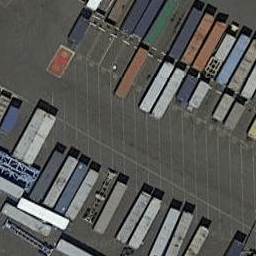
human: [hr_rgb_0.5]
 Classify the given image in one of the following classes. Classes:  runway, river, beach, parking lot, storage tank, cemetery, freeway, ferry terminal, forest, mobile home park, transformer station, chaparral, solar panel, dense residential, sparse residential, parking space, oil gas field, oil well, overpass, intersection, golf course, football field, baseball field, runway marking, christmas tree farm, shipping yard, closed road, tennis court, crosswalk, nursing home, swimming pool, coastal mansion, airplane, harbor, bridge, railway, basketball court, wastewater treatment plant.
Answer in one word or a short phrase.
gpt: shipping yard